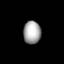
Tissue: lung
Cell type: Endothelial cells
Senescence score: 0.2322
Nuclear area (px): 391
Mean DAPI intensity: 166.647